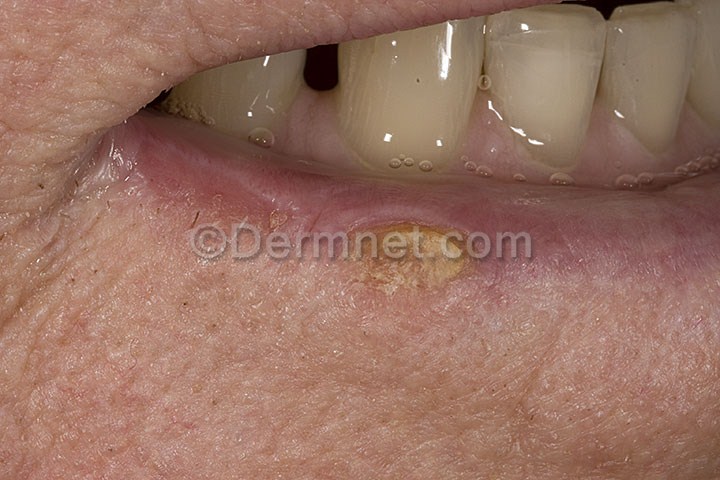
Disease: Actinic Keratosis Basal Cell Carcinoma and other Malignant Lesions